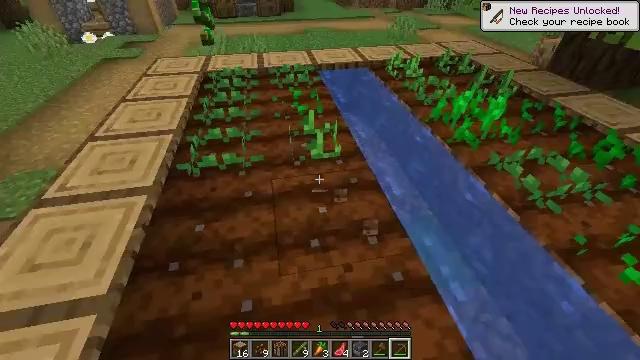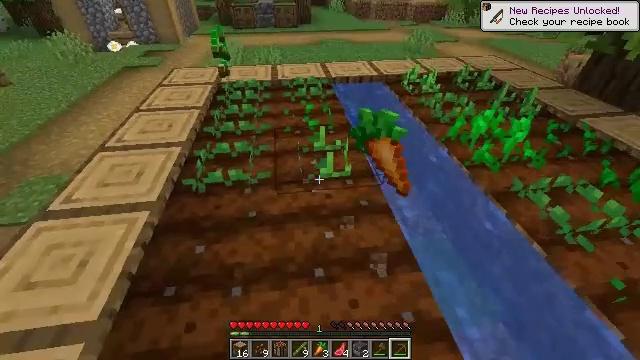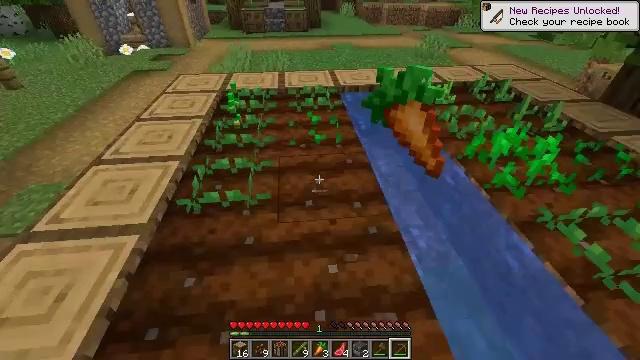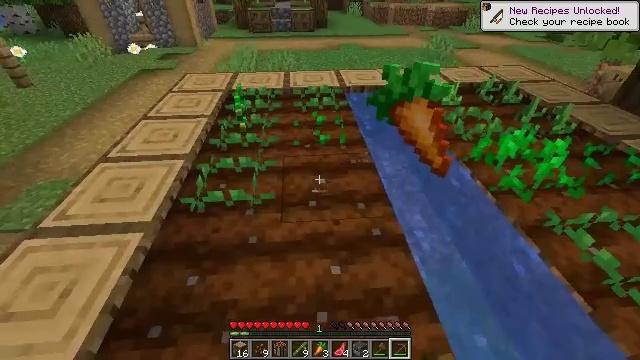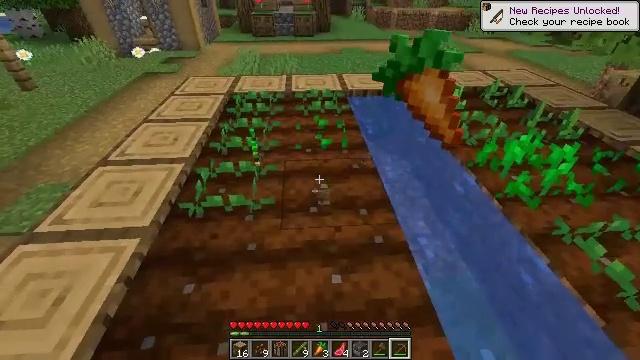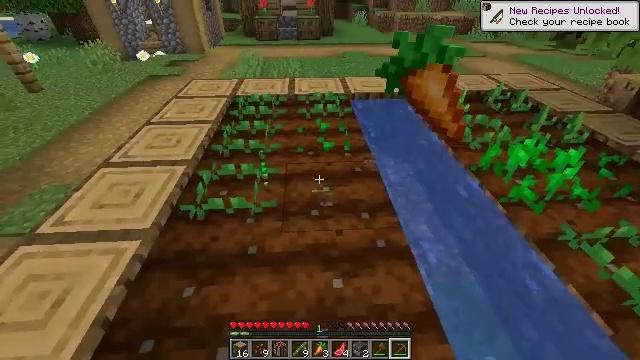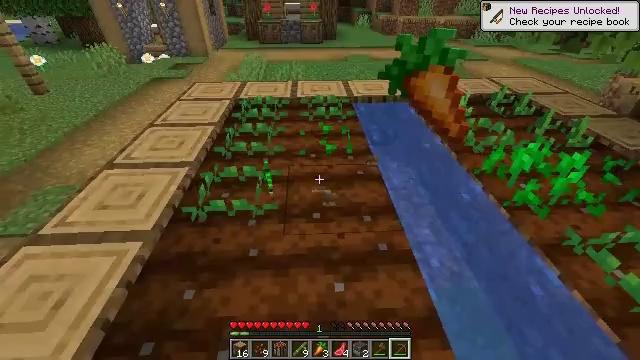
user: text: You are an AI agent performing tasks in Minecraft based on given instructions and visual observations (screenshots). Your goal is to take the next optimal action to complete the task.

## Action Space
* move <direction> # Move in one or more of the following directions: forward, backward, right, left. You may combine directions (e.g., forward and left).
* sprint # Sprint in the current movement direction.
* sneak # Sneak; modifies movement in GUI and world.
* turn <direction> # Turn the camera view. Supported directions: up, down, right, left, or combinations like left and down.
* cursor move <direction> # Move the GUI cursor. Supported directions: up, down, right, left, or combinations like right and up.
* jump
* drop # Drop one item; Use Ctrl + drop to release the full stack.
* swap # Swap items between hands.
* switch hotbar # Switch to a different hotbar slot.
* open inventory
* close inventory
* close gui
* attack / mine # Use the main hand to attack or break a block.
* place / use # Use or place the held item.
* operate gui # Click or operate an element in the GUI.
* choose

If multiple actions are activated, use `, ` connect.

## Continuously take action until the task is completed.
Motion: motion action
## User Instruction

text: Break the potato plant to gather potatoes.
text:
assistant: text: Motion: move forward, turn left and up
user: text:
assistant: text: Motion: turn left, attack / mine
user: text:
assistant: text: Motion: turn left, attack / mine
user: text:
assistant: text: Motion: attack / mine
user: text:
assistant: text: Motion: no_op
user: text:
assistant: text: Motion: no_op
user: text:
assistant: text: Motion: no_op